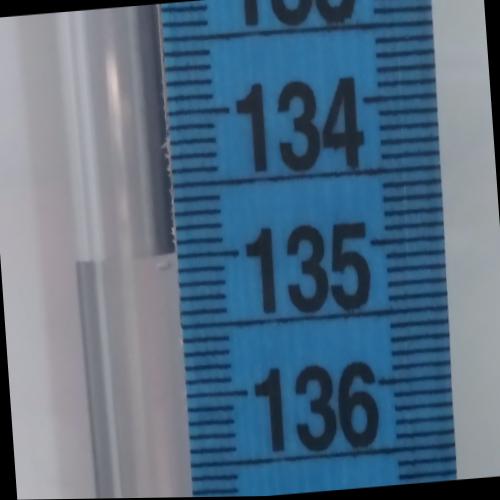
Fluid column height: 135.0 cm